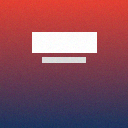
Screen state: on